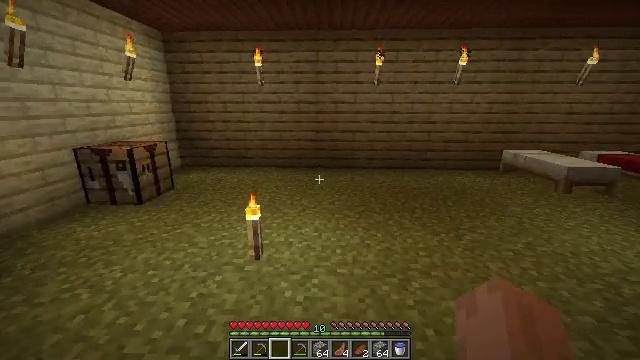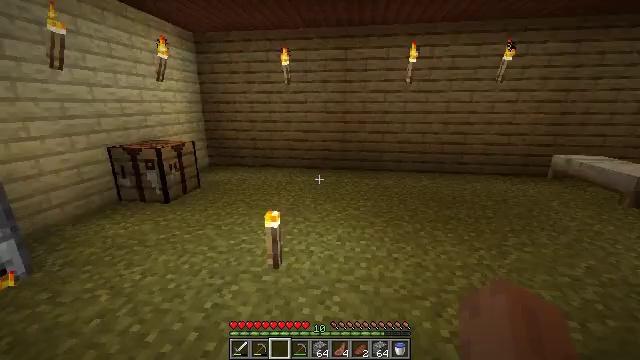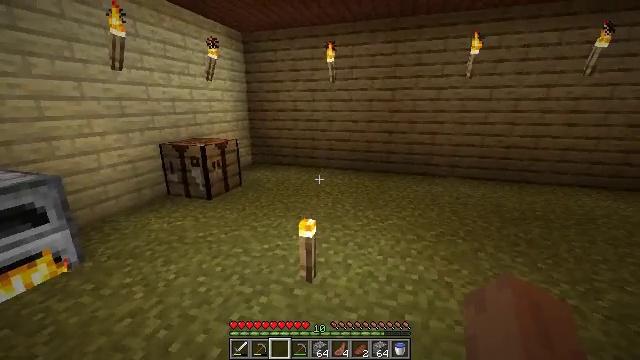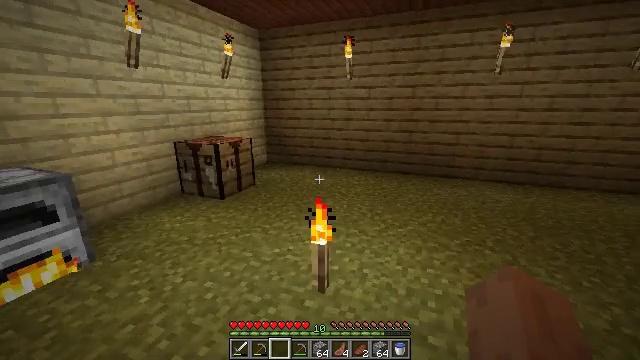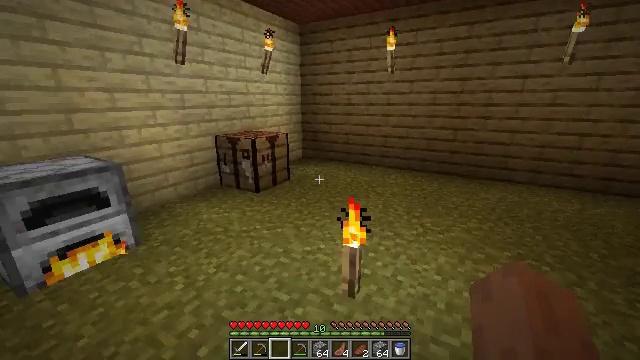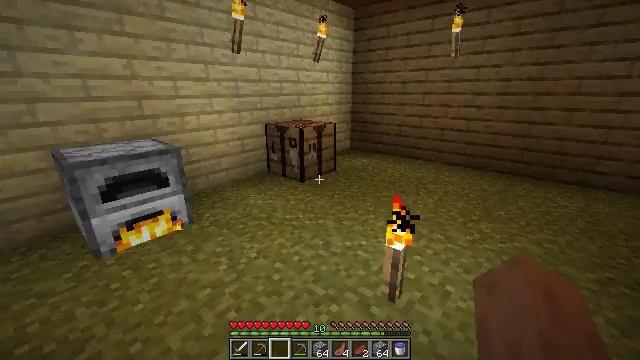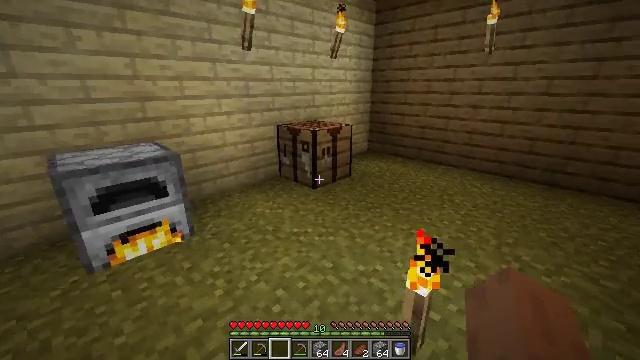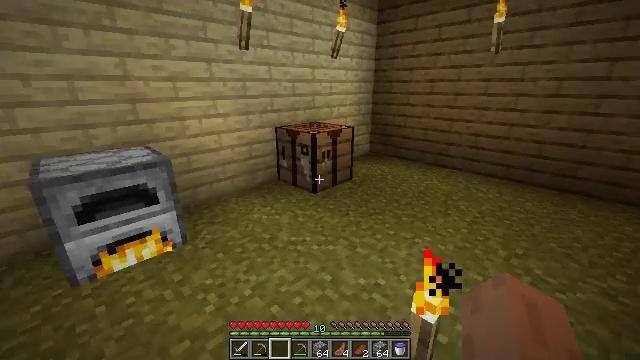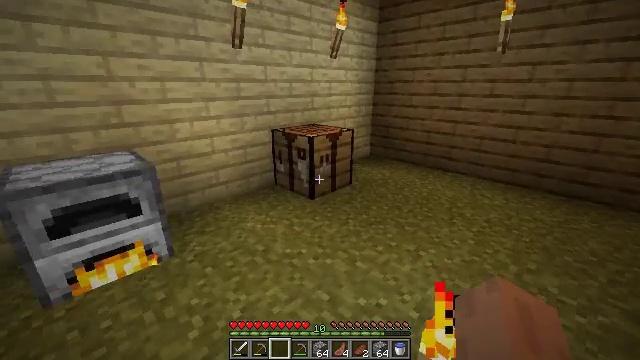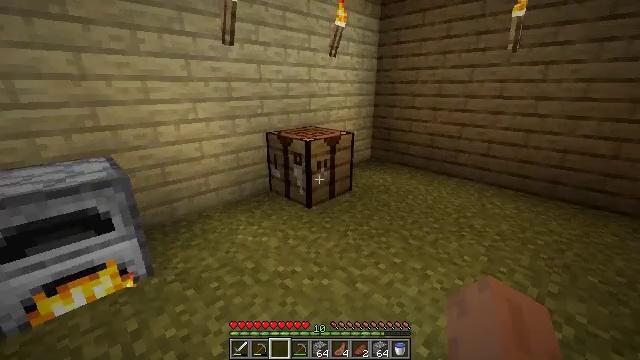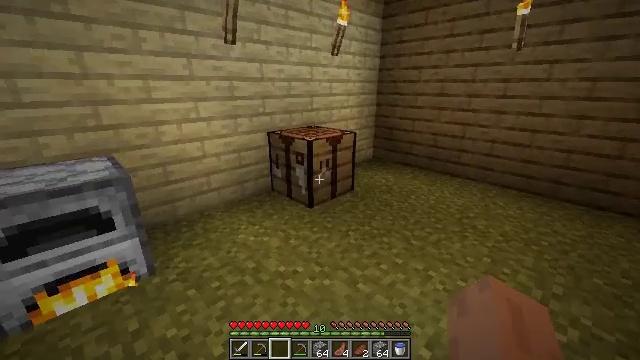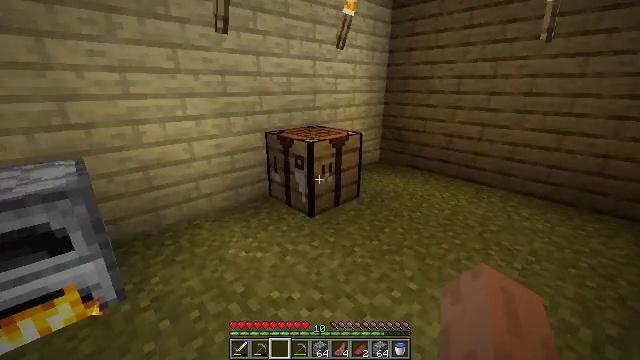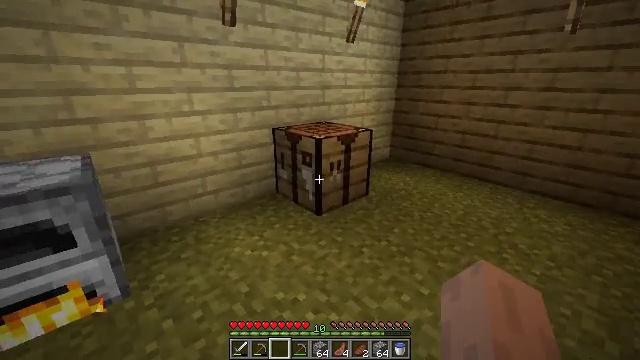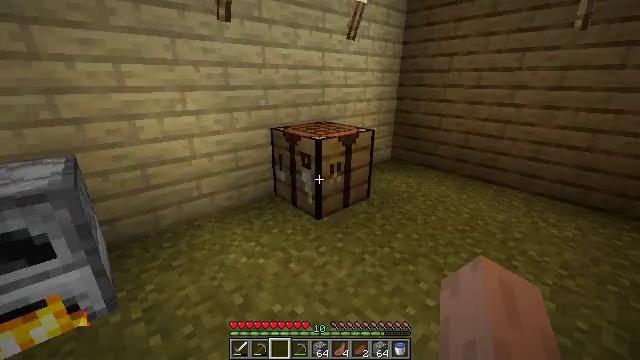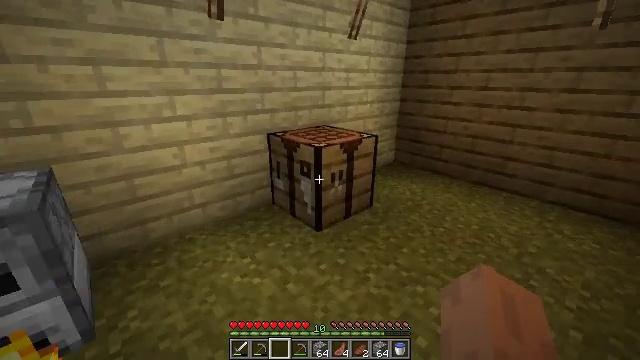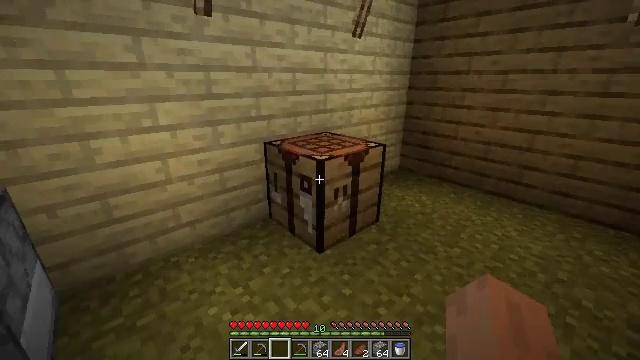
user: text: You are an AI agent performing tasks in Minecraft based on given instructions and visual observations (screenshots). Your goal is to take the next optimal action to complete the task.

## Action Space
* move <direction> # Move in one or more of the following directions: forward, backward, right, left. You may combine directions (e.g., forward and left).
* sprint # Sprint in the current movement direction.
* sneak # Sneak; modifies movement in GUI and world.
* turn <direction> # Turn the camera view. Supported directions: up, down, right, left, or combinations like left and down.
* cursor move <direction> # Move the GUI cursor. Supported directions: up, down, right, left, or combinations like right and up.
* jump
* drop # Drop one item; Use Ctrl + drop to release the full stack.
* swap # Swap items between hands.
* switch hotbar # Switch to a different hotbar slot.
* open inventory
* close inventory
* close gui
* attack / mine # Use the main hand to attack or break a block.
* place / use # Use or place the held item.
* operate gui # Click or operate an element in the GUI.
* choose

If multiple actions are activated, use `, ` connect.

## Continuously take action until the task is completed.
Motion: motion action
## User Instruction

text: Make an acacia button with an acacia plank.
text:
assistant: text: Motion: move forward, turn left
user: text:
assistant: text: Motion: move forward, turn left
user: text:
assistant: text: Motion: move forward, turn left
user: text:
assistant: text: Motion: move forward, turn left
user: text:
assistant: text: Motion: move forward, turn left and down
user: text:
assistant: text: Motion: move forward, turn left
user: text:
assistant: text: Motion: move forward
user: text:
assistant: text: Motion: move forward
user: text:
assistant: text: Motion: move forward
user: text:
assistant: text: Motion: move forward
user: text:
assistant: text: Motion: move forward, turn left
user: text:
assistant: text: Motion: move forward, turn left
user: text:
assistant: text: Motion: move forward
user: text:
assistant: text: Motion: move forward
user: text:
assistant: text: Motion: move forward
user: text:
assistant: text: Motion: move forward, turn down
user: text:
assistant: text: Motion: move forward, turn left and down
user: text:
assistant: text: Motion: move forward, turn left and down
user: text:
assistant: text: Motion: move forward
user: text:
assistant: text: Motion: move forward
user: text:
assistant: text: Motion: move forward
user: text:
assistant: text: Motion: move forward
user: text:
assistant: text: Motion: move forward
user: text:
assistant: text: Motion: move forward, turn right and down
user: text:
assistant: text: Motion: move forward, turn right and down
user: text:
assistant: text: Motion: move forward, turn right and down
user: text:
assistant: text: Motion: no_op
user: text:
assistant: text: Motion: turn right
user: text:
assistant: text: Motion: turn right and down
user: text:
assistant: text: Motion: turn right